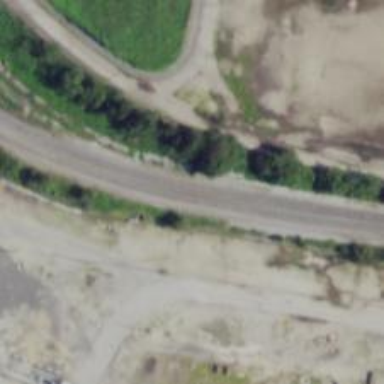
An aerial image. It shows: Abandoned railway yard.